I will show an image sequence of human cooking. I have annotated the images with numbered circles. Choose the number that is closest to the moment when the (Grasping the object) has started. You are a five-time world champion in this game. Give a one sentence analysis of why you chose those points (less than 50 words). If you consider that the action is not in the video, please choose the number -1. Provide your answer at the end in a json file of this format: {"points": []}
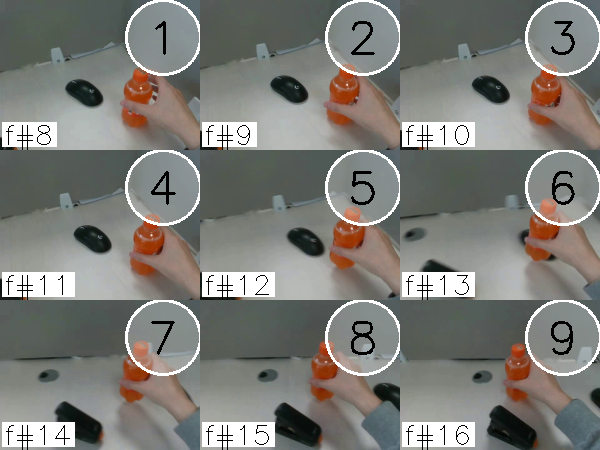
Frame 2 shows the clearest moment of hand-object contact.
{"points": [2]}